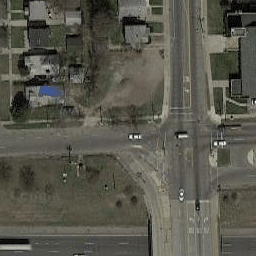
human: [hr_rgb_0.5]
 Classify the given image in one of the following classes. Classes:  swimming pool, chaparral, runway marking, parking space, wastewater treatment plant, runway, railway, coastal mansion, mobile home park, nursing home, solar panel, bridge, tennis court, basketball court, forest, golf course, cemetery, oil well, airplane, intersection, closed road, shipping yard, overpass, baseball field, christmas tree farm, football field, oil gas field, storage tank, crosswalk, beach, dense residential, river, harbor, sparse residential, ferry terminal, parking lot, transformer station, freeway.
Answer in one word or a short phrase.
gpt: intersection